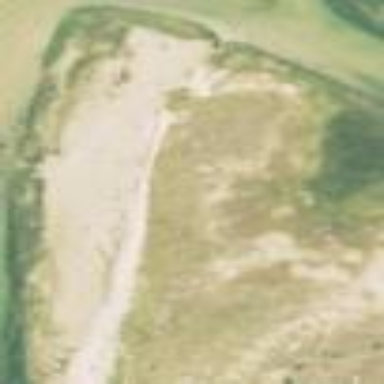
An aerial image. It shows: Dune made of sand.